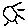
Label: sun